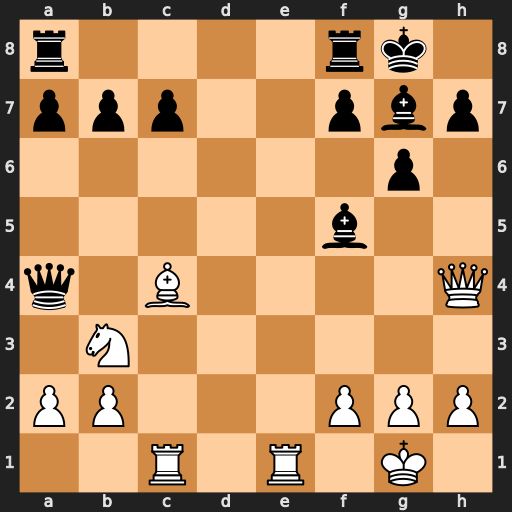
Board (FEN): r4rk1/ppp2pbp/6p1/5b2/q1B4Q/1N6/PP3PPP/2R1R1K1
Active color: w
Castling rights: -
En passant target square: -
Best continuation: Bxf7+ Rxf7 Qxa4